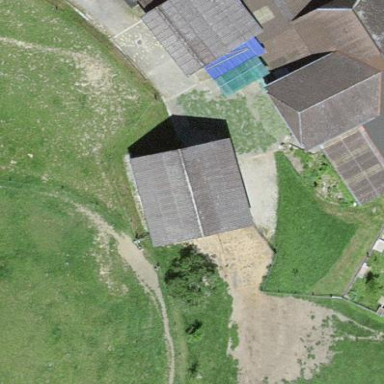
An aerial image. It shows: Barn.